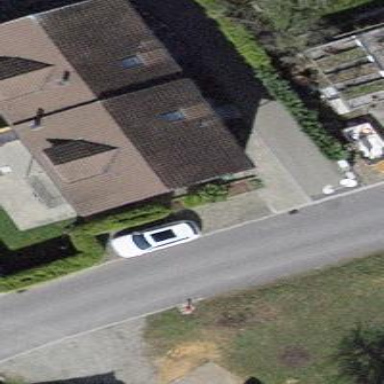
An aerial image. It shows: Gabled roofed house.